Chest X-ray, AP view. Patient: 12 years old, sex F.
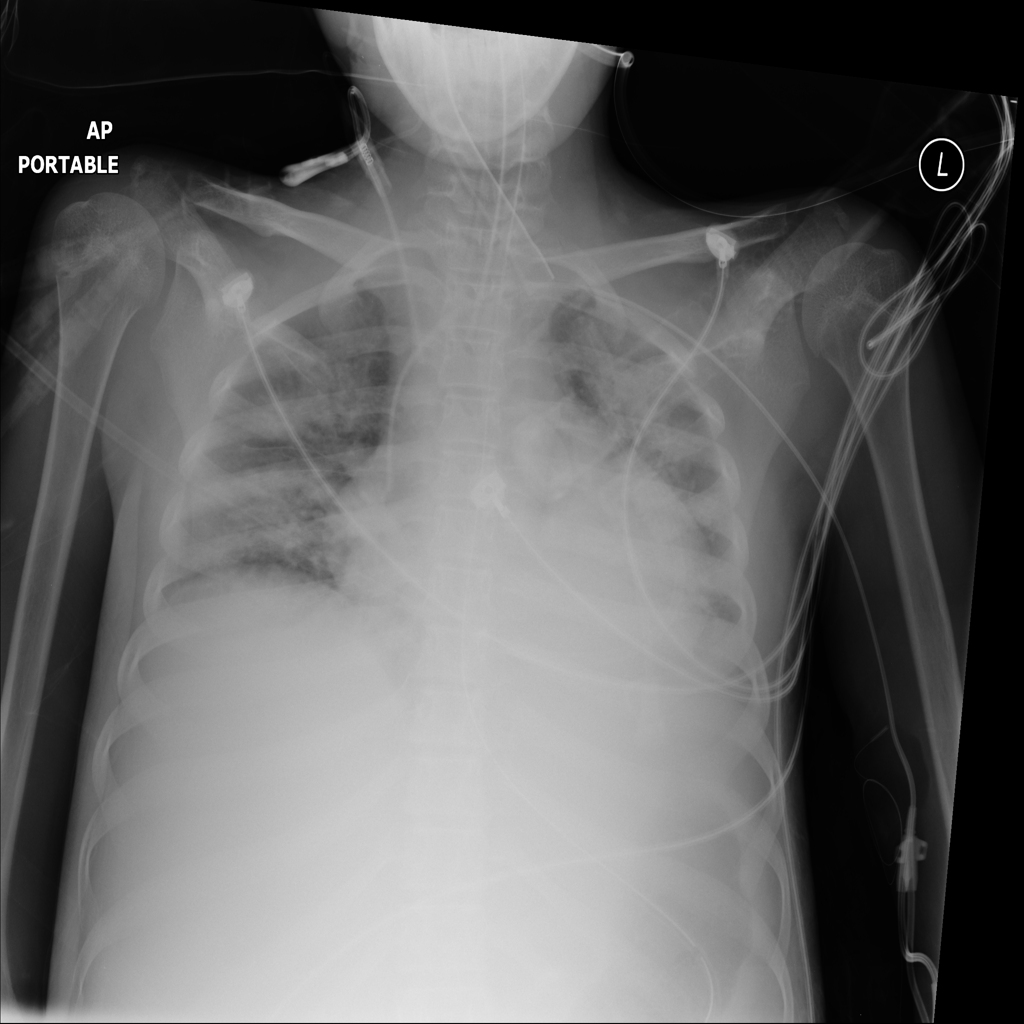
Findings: Infiltration